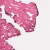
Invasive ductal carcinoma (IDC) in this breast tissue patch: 0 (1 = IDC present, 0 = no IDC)